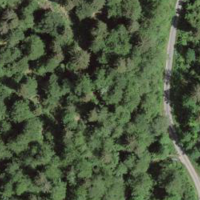
EUNIS habitat code: 43
Species observed at this site:
Euphorbia cyparissias